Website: bh-photo
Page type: address-validator
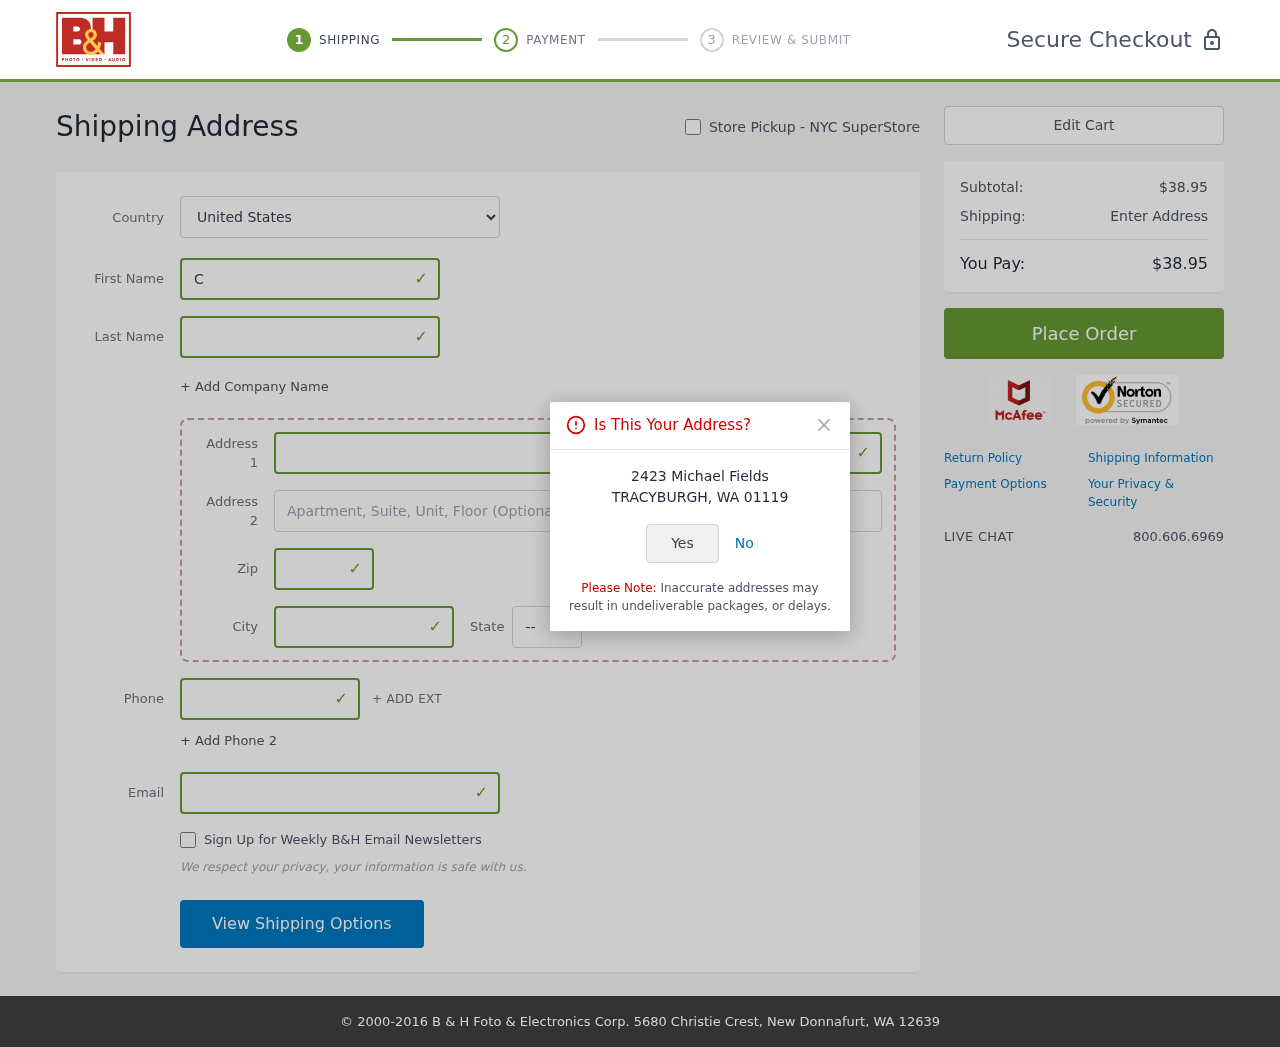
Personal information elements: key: PII_CITY
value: Tracyburgh
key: PII_COUNTRY
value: United States
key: PII_EMAIL
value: cheyenne_glenn@hotmail.com
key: PII_FIRSTNAME
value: Cheyenne
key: PII_LASTNAME
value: Glenn
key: PII_PHONE
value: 9333587332
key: PII_POSTCODE
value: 01119
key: PII_STATE_ABBR
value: WA
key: PII_STREET
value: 2423 Michael Fields
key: PII_CITY_CONFIRM
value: TRACYBURGH
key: PII_POSTCODE_FULL
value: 01119
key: PII_POSTCODE_NUMERIC
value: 1119
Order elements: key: ORDER_SUBTOTAL
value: $38.95
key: ORDER_TOTAL
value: $38.95